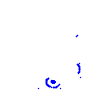
Particle: pion